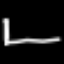
Label: pencil